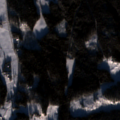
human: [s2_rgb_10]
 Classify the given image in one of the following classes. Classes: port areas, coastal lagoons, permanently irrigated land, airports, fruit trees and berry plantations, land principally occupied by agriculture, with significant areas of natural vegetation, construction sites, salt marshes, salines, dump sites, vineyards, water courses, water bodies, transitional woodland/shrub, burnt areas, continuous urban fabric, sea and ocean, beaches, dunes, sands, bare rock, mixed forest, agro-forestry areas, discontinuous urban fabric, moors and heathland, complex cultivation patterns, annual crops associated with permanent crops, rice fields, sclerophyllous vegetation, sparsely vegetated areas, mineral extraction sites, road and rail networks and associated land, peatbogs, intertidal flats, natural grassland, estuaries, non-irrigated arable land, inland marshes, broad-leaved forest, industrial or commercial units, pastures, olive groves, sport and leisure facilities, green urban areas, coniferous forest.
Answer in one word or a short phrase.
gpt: non-irrigated arable land, coniferous forest, mixed forest